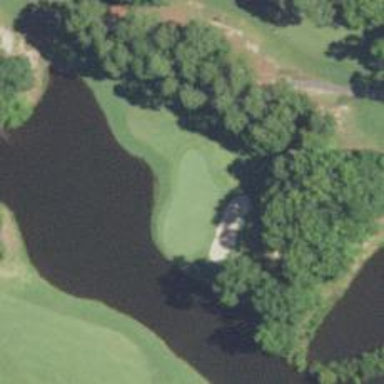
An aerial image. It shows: Golf hole.